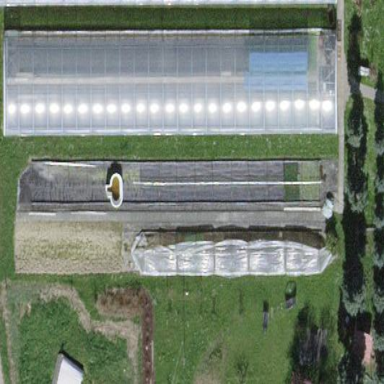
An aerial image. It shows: Greenhouse.